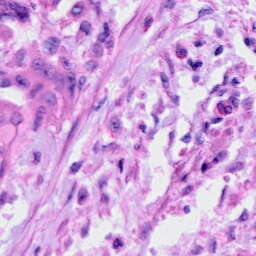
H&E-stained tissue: Cervix